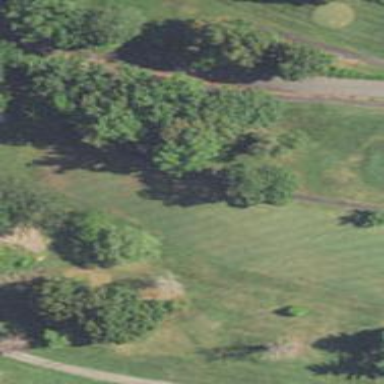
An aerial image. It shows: Golf hole.